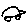
Label: car